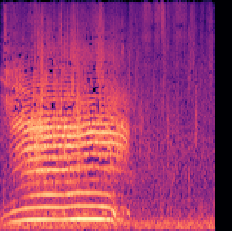
Sound class: Cow